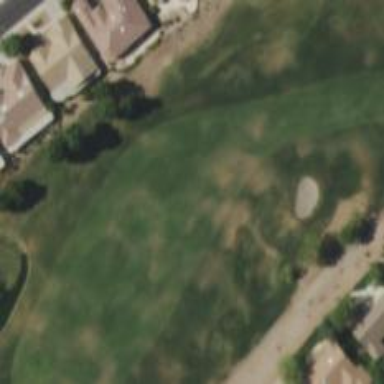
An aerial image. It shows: Golf hole.